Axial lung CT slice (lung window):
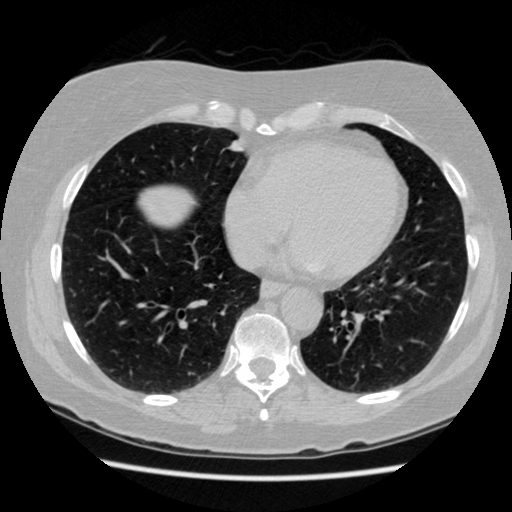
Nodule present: no